Преобразования в науке и технике, произошедшие в XIX столетии, привели к острой потребности во всемирно признанных стандартах электрических величин. Считалось, что новые абсолютные единицы должны основываться только на эталонах длины, массы и времени. С 1861 по 1912 год была проведена интенсивная экспериментальная работа по нахождению значений этих единиц. Мы предлагаем здесь три исследования этой проблемы. Круговая короткозамкнутая плоская катушка из $N$ витков радиусом $a$ и общим сопротивлением $R$ вращается с постоянной угловой скоростью $\omega$ вокруг вертикального диаметра в горизонтальном магнитом поле $\vec{B}_0 = B_0\vec{i}$.
Подсчитайте электродвижущую силу $\mathcal E$, индуцированную в катушке, а также среднюю мощность $\langle P \rangle$, необходимую для поддержания движения катушки. Самоиндукцией катушки пренебречь. Маленькая магнитная стрелка помещена в центр катушки, как показано на рисунке 1. Она может медленно вращаться в горизонтальной плоскости вокруг оси $Z$, но не может поспевать за быстрым вращением катушки. Как только будет достигнут стационарный режим, стрелка установится в положении, составляющем малый угол $\theta$ c $ \vec{B}_0$.
Выразите сопротивление $R$ катушки через угол $\theta$ и другие заданные параметры системы. Лорд Кельвин применил этот метод в 1860-х годах для установления абсолютного стандарта для ома. Чтобы избавиться от вращающейся катушки, Лоренц применил использованный ранее лордом Рэлеем и мисс Зидгвик альтернативный метод, который исследуется в следующей части задачи. Экспериментальная установка, изображенная на рисунке 2, состоит из двух одинаковых металлических дисков $D$ и $D'$ радиусом $b$, насаженных на (проводящий) вал $SS'$. Мотор вращает вал с угловой скоростью $\omega$, которая может изменяться. Две одинаковые катушки $C$ и $C'$ (радиусом $a$ c $N$ витками каждая) окружают диски. Они соединены таким образом, что электрический ток $I$ течет через них в противоположных направлениях. Прибор служит для измерения сопротивления $R$.
Допустим, что ток $I$, протекающий через катушки $C$ и $C'$, создает однородное магнитное поле вокруг $D$ и $D'$, величину которого можно принять равной полю в центре катушек. Найдите электродвижущую силу $E$, индуцированную между краями дисков 1 и 4, предполагая, что расстояние между катушками значительно превышает радиус катушек и что $a \gg b$. Пусть теперь диски подсоединены к электрической цепи щеточными контактами, касающимися краев дисков 1 и 4. Гальванометр $G$ регистрирует силу тока, протекающего по цепи 1-2-3-4. Сопротивление $R$ измеряется, когда гальванометр $G$ показывает ноль.
Выразите сопротивление $R$ через физические параметры системы. Пропускание тока по двум проводникам и измерение силы, действующей между ними, позволяет получить абсолютное определение силы тока. Принцип действия токов весов «токовых весов», изобретенных лордом Кельвином в 1882 году, основан на этом методе. Весы состоят из шести одинаковых одиночных витков радиусом $a$, соединенных последовательно. Как показано на рисунке 3, неподвижные витки $C_1, C_3, C_4$ и $C_6$ расположены в двух горизонтальных плоскостях, которые разделены малым расстоянием $2h$. Катушки $C_2$ и $C_5$ подвешены к плечам весов длиной $d$ и в состоянии равновесия находятся на одинаковых расстояниях от обеих плоскостей. Ток $I$ течет через различные катушки в таких направлениях, что сила со стороны магнитного поля, действующая на $C_2$, направлена вверх, в то время как сила, действующая на $C_5$, направлена вниз. Чтобы восстановить равновесие весов при протекании тока через цепь, требуется расположить массу $m$ на расстоянии $x$ от точки опоры $O$.
Найдите силу $F$, действующую на $C_2$ благодаря магнитному взаимодействую с $C_1$. Для простоты считайте, что сила на единицу длины такая же, как при взаимодействии двух длинных линейных проводников, по которым текут параллельные токи.
Сила тока измеряется, когда весы находятся в равновесии. Выразите ее значение $I$ через физические параметры системы, предполагая, что размеры установки таковы, что можно пренебречь действием левых катушек на правые и наоборот. Пусть $M$ — масса всей подвешенной системы (за исключением $m$), $G$ — ее центр масс, а $l$ — расстояние $OG$.
Равновесие весов оказывается устойчивым по отношению к малым отклонением $\delta z$ и $-\delta z$ витков $C_2$ и $C_5$ по высоте. Найдите максимальное значение $\delta z_{max}$, при котором весы все еще возвращаются в положение равновесие, когда их отпускают.
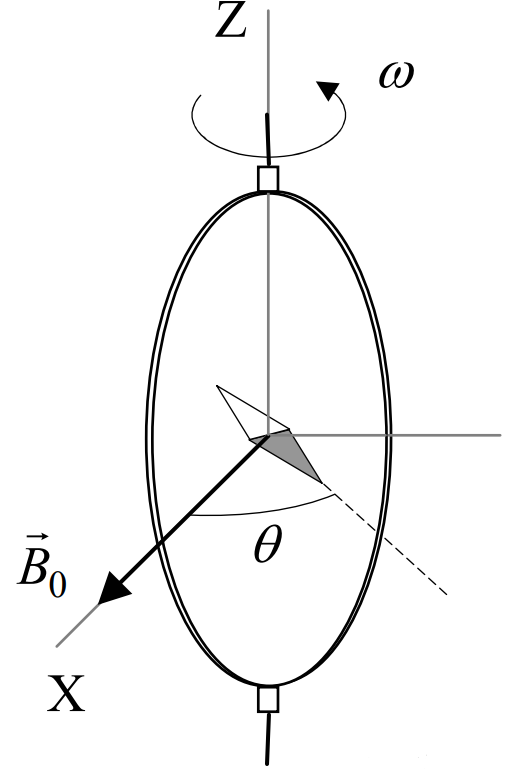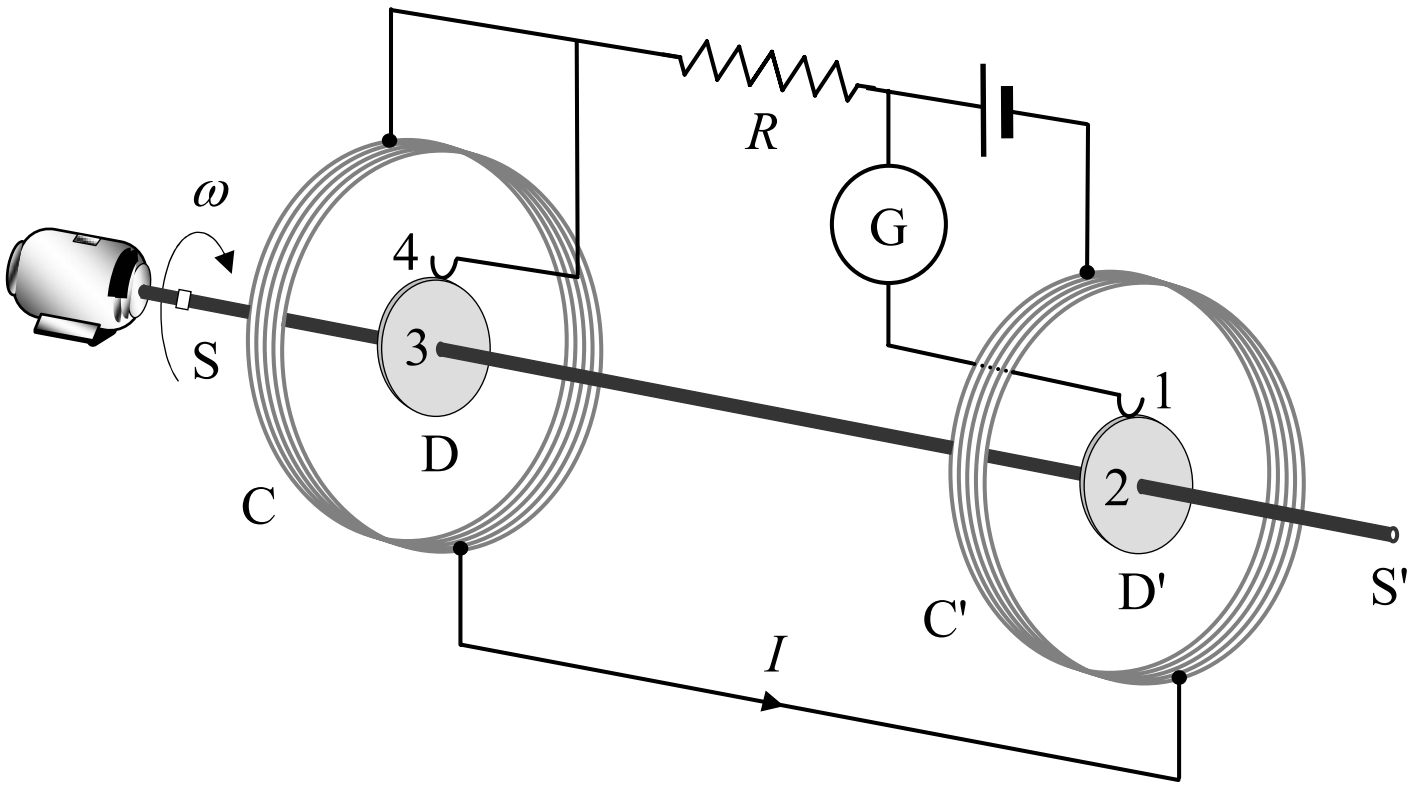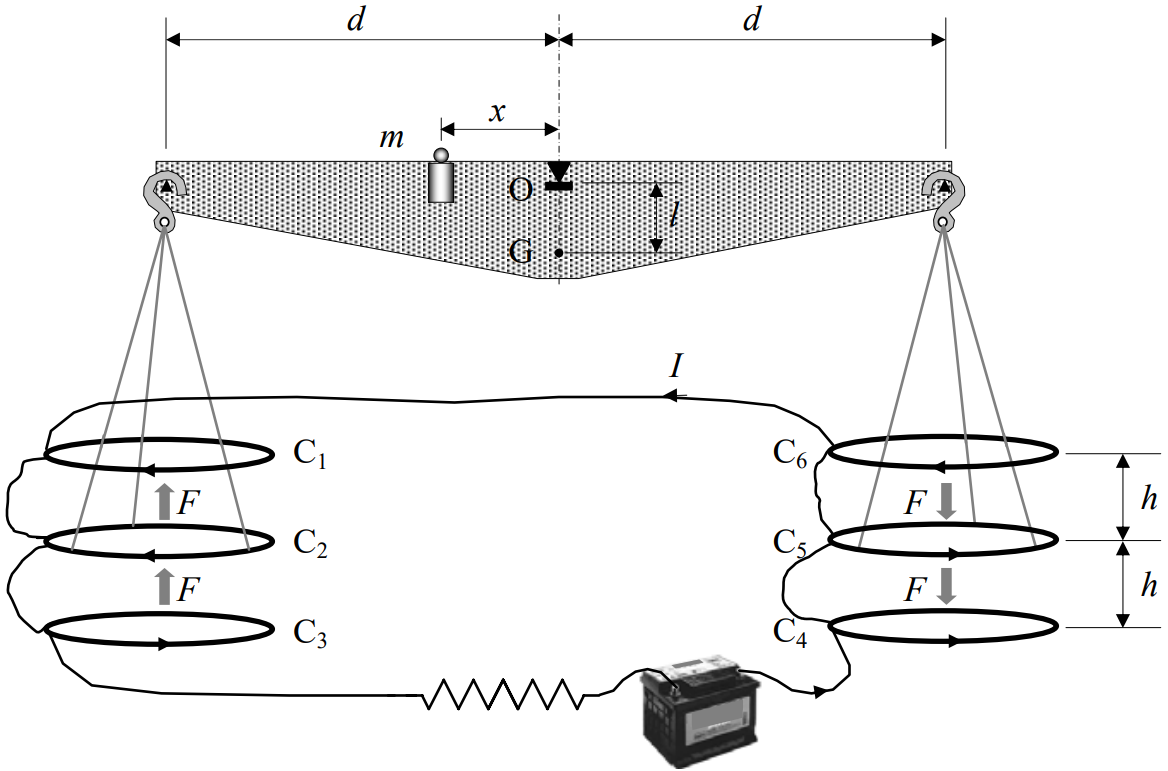
Подсчитайте электродвижущую силу $\mathcal E$, индуцированную в катушке, а также среднюю мощность $\langle P \rangle$, необходимую для поддержания движения катушки. Самоиндукцией катушки пренебречь.
Решение: Через время $t$ нормаль к катушке образует угол $\omega t$ с магнитным полем. Поток через катушку при этом будет равен $\Phi=NB_0S\cos\omega t=\pi a^2NB_0\cos\omega t$. За счёт этого индуцируется ЭДС Тепловая мощность равна $P=\mathcal E^2/R$, откуда
Ответ: \[\mathcal E=-\dot\Phi=\pi a^2NB_0\omega \sin\omega t\]  Тепловая мощность равна $P=\mathcal E^2/R$, откуда
Ответ: \[\left\langle P\right\rangle=\frac{\pi^2a^4N^2B_0^2\omega^2}{2R}\]

Выразите сопротивление $R$ катушки через угол $\theta$ и другие заданные параметры системы.
Решение: Суммарное поле в центре катушки $\vec B=\vec B_0+\vec B_i$, где $\vec B_i =B_i(\vec i\cos\omega t+\vec j\sin\omega t)$ — поле, индуцированное током в катушке. Здесь $B_i=\frac{\mu_0N}{2a}\frac{\mathcal E}R$. Средние значения компонент поля:\[\bar B_x=\frac{\mu_0 N^2\pi aB_0\omega}{2R}\overline{\sin\omega t\cos\omega t}=0,\quad \bar B_y=\frac{\mu_0 N^2\pi aB_0\omega}{2R}\overline{\sin^2\omega t}=\frac{\mu_0 N^2\pi aB_0\omega}{4R}.\]Таким образом, стрелка повернётся на угол\[\operatorname{tg}\theta=\frac{\mu_0 N^2\pi a\omega}{4R}\implies\]
Ответ: \[R=\frac{\mu_0 N^2\pi a\omega}{4\operatorname{tg}\theta}\]

Допустим, что ток $I$, протекающий через катушки $C$ и $C'$, создает однородное магнитное поле вокруг $D$ и $D'$, величину которого можно принять равной полю в центре катушек. Найдите электродвижущую силу $E$, индуцированную между краями дисков 1 и 4, предполагая, что расстояние между катушками значительно превышает радиус катушек и что $a \gg b$.
Решение: Сила, действующая на пробный заряд в диске, радиальна и равна $qvB=q\omega rB$, где магнитное поле $B=N\mu_0I/2a$. Это создаёт ЭДС $\mathcal E_D=\mathcal E_{D'}=B\omega\int_0^br~\mathrm dr=\frac12B\omega b^2$. Итого:
Ответ: \[\mathcal E=\mathcal E_d+\mathcal E_{D'}=N\frac{\mu_0b^2\omega I}{2a}\]

Выразите сопротивление $R$ через физические параметры системы.
Решение: Показания гальванометра обнулятся ($I_G=0$), когда $\mathcal E=IR\implies$
Ответ: \[R=N\frac{\mu_0b^2\omega}{2a}\]

Найдите силу $F$, действующую на $C_2$ благодаря магнитному взаимодействую с $C_1$. Для простоты считайте, что сила на единицу длины такая же, как при взаимодействии двух длинных линейных проводников, по которым текут параллельные токи.
Решение: Сила, действующая на единицу длины одного из параллельных бесконечно длинных проводов, равна $f=\mu_0I_1I_2/2\pi h$, где $h$ — расстояние между проводами. Для рассматриваемых в задаче колец:
Ответ: \[F=\mu_0aI^2/h\]

Сила тока измеряется, когда весы находятся в равновесии. Выразите ее значение $I$ через физические параметры системы, предполагая, что размеры установки таковы, что можно пренебречь действием левых катушек на правые и наоборот.
Решение: В равновесии $mgx=4Fd$, откуда $mgx=4\mu_0adI^2/h\implies$
Ответ: \[I=\sqrt{\frac{mghx}{4\mu_0ad}}\]

Равновесие весов оказывается устойчивым по отношению к малым отклонением $\delta z$ и $-\delta z$ витков $C_2$ и $C_5$ по высоте. Найдите максимальное значение $\delta z_{max}$, при котором весы все еще возвращаются в положение равновесие, когда их отпускают.
Решение: Весы вернутся в положение равновесие, если при отклонении на небольшой угол $\delta\varphi$ момент силы тяжести превысит момент силы Ампера:$$M g l \sin \delta \varphi+m g x \cos \delta \varphi>2 \mu_0 a I^2\left(\frac{1}{h-\delta z}+\frac{1}{h+\delta z}\right) d \cos \delta \varphi$$Разложим правую часть до второго порядка:$$M g l \sin \delta \varphi+m g x \cos \delta \varphi>\frac{4 \mu_0 a d I^2}{h}\left(1+\frac{\delta z^2}{h^2}\right) \cos \delta \varphi$$Слагаемые нулевого порядка сокращаются как следствие предыдущего пункта, тогда останется:$$M g l \sin \delta \varphi>m g x \frac{\delta z^2}{h^2} \cos \delta \varphi$$Для малых углом $\operatorname{tg} \delta \varphi \approx \sin \delta \varphi=\frac{\delta z}{d}$, поэтому$$\delta z<\frac{M l h^2}{m x d} \implies $$
Ответ: \[\delta z_{\max }=\frac{M l h^2}{m x d}\]
Темы:
T, Электромагнетизм, Магнитостатика, Международные, Магнитное поле, Магнитный диполь, Сила ампера